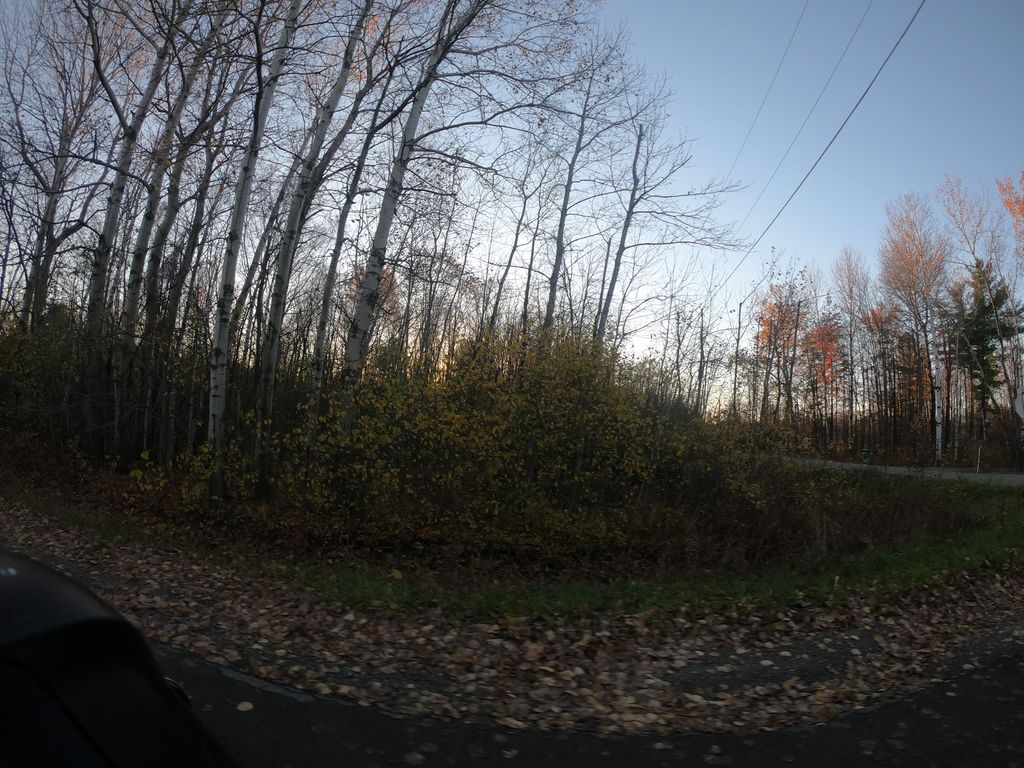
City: ottawa-gatineau